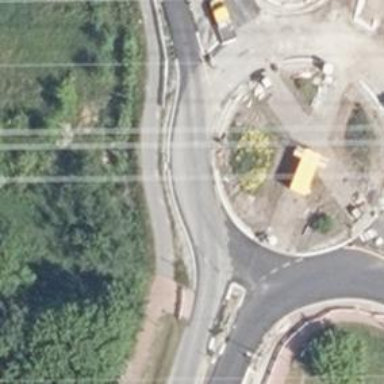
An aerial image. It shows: Secondary road with asphalt surface leading to roundabout junction.